Question:
This is the current table layout.
- - 'is_start''is_start'- 'points_user'
In this application you have multiple legs which has 2 points where one marks the start of the leg, where the other marks the end of the leg. So the sum of User's (with id = 2) Leg (with id= 1) is 'points_users'.'created' where 'points_users'.'leg_id' = 1 and 'points_users'.'user_id' = 2 and 'points_users'.'is_start' = 0 minus points_users where is_start = 1 (and the other parameters stay the same). And that's for just one leg.
What I would like is to sum all the time differences for each leg, we get the data like this:
'''
| User.id | User.name | total_time |
| 1 | John | 129934 |
'''
Anyone know how I can join these tables and sum it up grouped by user?
(No, this is not homework)
As far as I got:
'''
SELECT
( 'end_time' - 'start_time' ) AS 'diff'
FROM
(
SELECT SUM(UNIX_TIMESTAMP('p1'.'created')) AS 'start_time'
FROM 'points_users' AS 'pu1'
LEFT JOIN 'points' AS 'p1' ON 'pu1'.'point_id' = 'p1'.'id'
WHERE 'p1'.'is_start' = 1
) AS 'start_time',
(
SELECT SUM(UNIX_TIMESTAMP('pu2'.'created')) AS 'end_time'
FROM 'points_users' AS 'pu2'
LEFT JOIN 'points' AS 'p2' ON 'pu2'.'point_id' = 'p2'.'id'
WHERE 'p2'.'is_start' = 0
) AS 'end_time'
'''
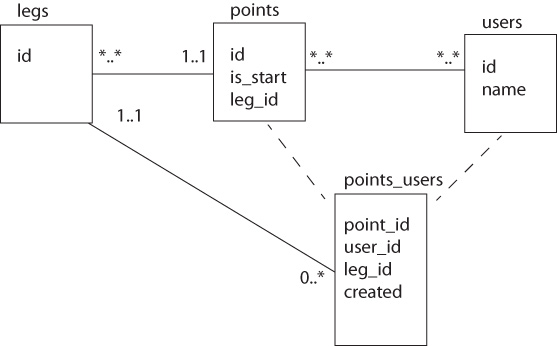
Answer: Try this:
'''
select users.user_id,
users.user_name,
SUM(timeDuration) totalTime
from users
join (
select
pStart.User_id,
pStart.leg_id,
(pEnd.created - pStart.created) timeDuration
from (select pu.user_id, pu.leg_id, pu.created
from points_users pu
join points p on pu.id = p.point_id and pu.leg_id = p.leg_id
where p.is_start = 1 ) pStart
join (select pu.user_id, pu.leg_id, pu.created
from points_users pu
join points p on pu.id = p.point_id and pu.leg_id = p.leg_id
where p.is_start = 0 ) pEnd
on pStart.user_id = pEnd.user_id
and pStart.leg_id = pEnd.leg_id
) tt
on users.user_id = tt.user_id
group by users.user_id, users.user_name
'''
Subquery gets the time duration for each user/leg, and main query then sums them for all the legs of each user.